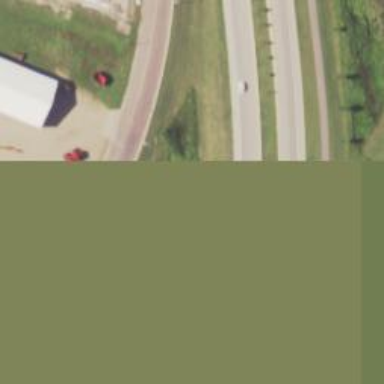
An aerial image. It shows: Trunk highway.